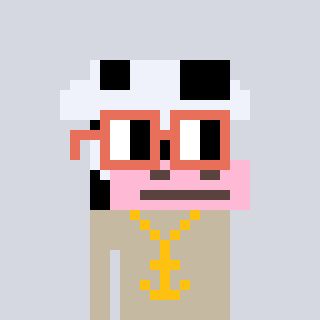
a pixel art character with square orange glasses, a cow-shaped head and a bege-colored body on a cool background